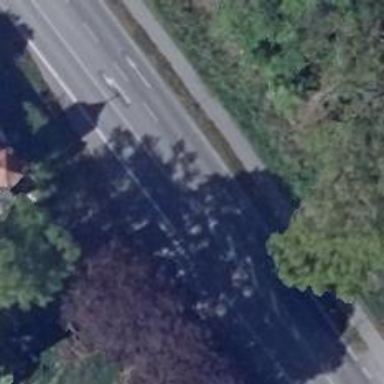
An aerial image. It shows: Asphalt road classified as primary highway.